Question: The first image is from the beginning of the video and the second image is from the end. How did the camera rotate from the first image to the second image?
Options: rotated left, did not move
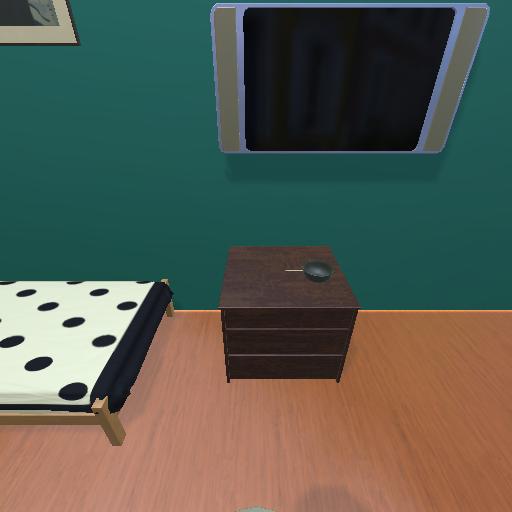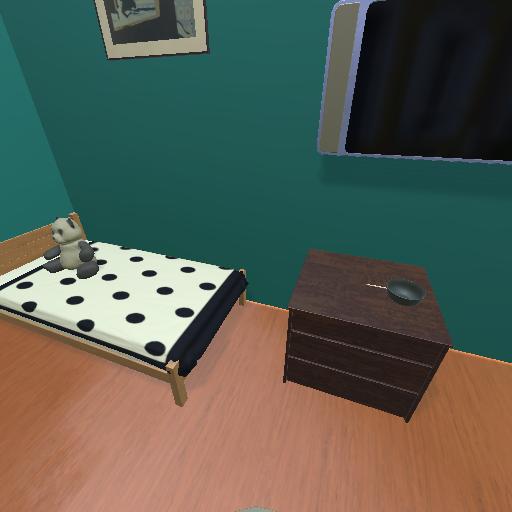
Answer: rotated left